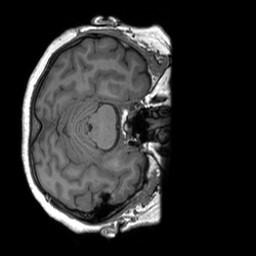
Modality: T1w
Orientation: axial
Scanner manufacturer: siemens
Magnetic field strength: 3 T
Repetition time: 1.9 s
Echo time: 0.00252 s